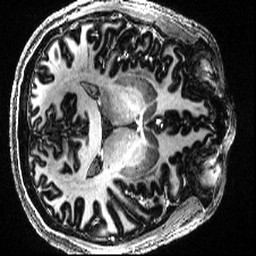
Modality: T1w
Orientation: axial
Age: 32
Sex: male
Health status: healthy
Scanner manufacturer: siemens
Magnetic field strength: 7 T
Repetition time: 4.3 s
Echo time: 0.00227 s